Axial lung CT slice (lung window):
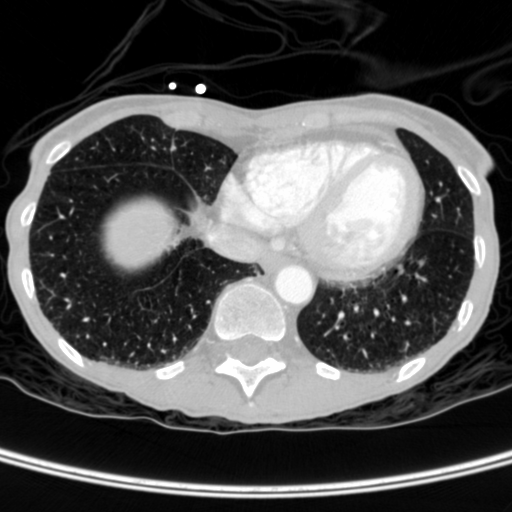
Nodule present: no